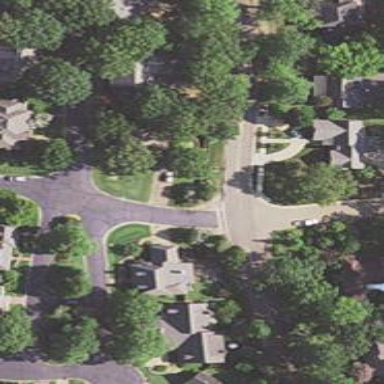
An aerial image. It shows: Asphalt road in residential area.